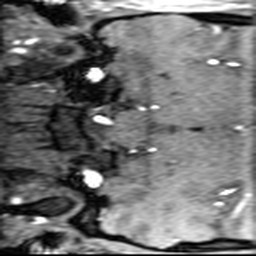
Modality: angio
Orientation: coronal
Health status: ill
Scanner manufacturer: siemens
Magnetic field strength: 1.5 T
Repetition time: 0.039 s
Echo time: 0.00502 s